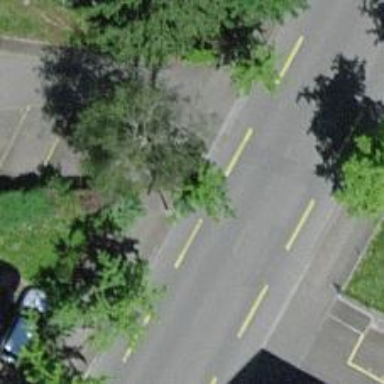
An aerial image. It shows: Avenue of broadleaved trees.